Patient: sex M, age 55
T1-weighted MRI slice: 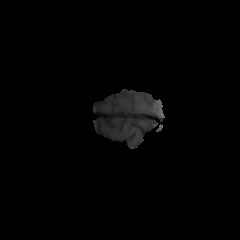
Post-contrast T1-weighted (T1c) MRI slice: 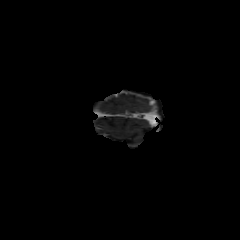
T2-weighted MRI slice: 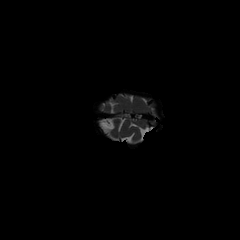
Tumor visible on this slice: no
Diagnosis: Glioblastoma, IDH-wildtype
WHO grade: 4